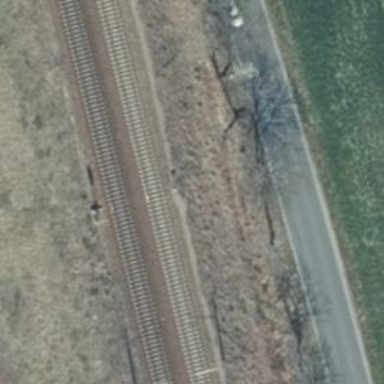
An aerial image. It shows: Railway signal.